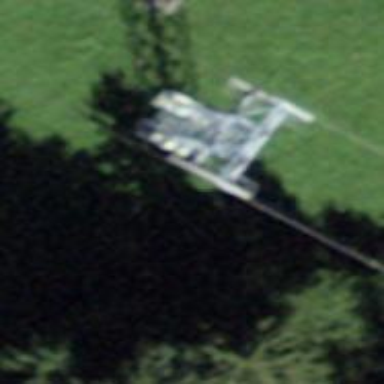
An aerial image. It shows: Cable car system.